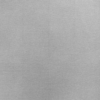
Label: dusty